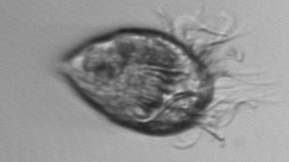
Label: Strombidium_morphotype1